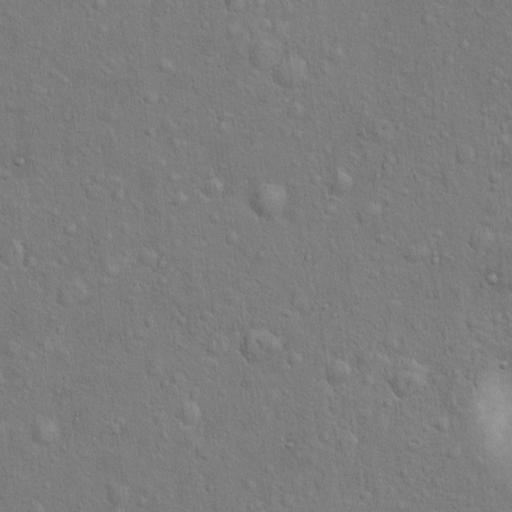
Objects detected: cone